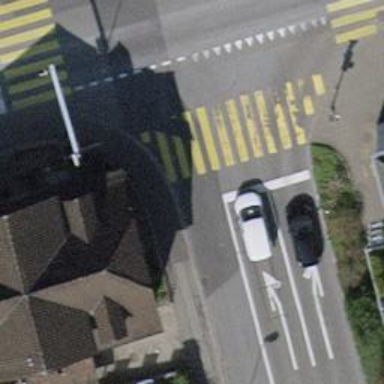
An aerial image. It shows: Crossing on the footway with traffic signals.